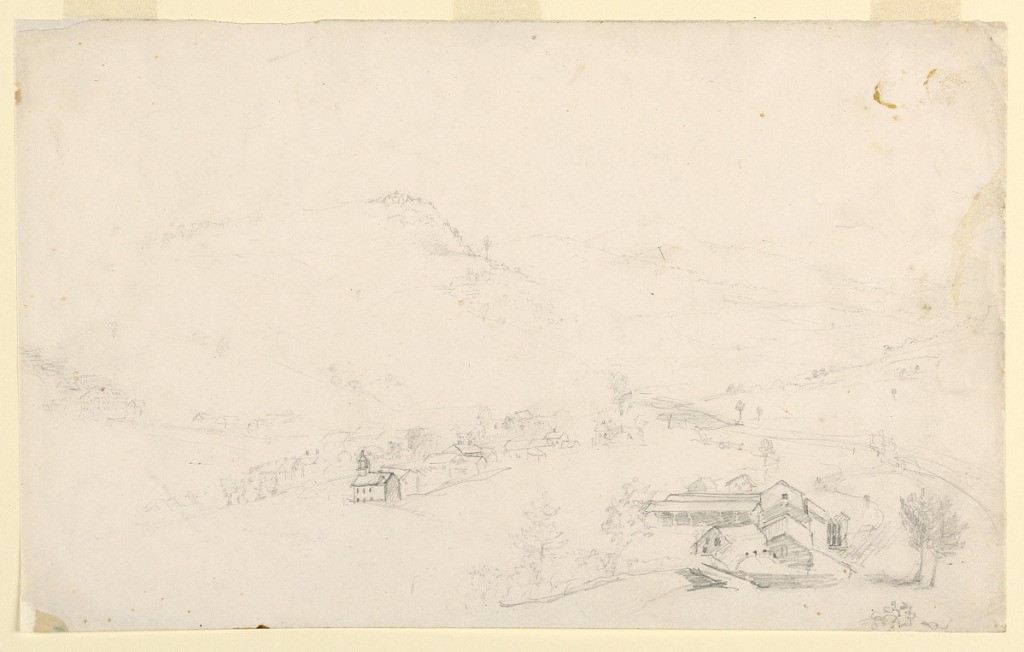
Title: Landscape
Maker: Daniel Huntington, American, 1816–1906
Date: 1841
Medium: Graphite on cream wove paper
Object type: Drawing
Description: Large group of buildings, lower right. Town, center and left, with mountains in distance.